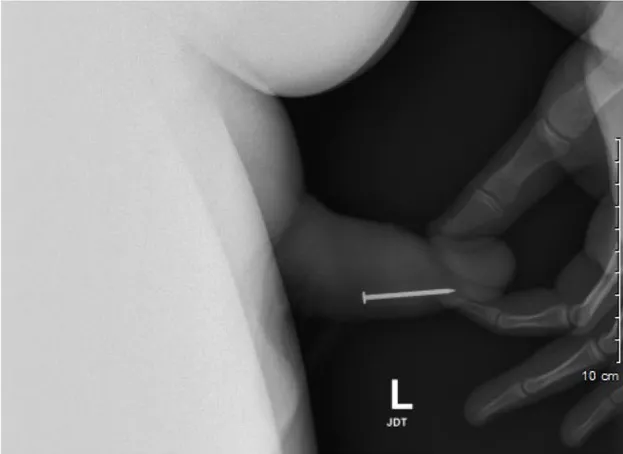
Lateral view pelvic X-ray identifies nail in distal penile urethra, which requires endoscopic removal.
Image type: radiology (x_ray)